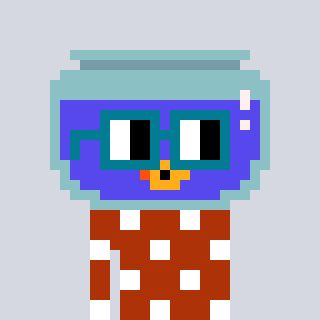
a pixel art character with square dark green glasses, a goldfish-shaped head and a hotbrown-colored body on a cool background